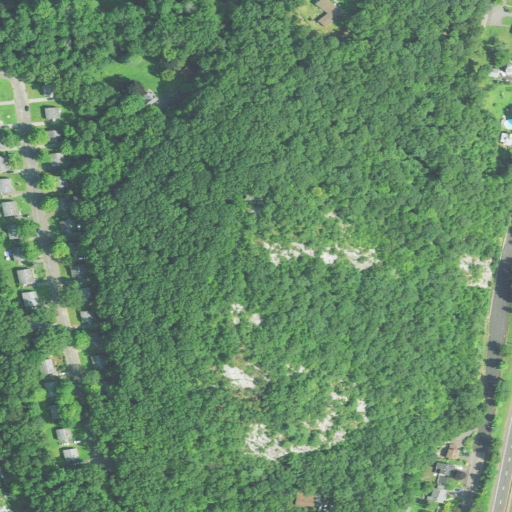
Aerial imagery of mountain in Connecticut named Castle Rock containing open development, deciduous forest, low intensity development, and medium intensity development